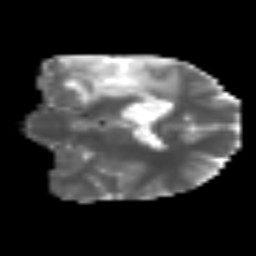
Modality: MD
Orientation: coronal
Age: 64
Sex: male
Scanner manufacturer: siemens
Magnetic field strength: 3 T
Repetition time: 3.2 s
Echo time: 0.081 s